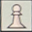
Piece: wP